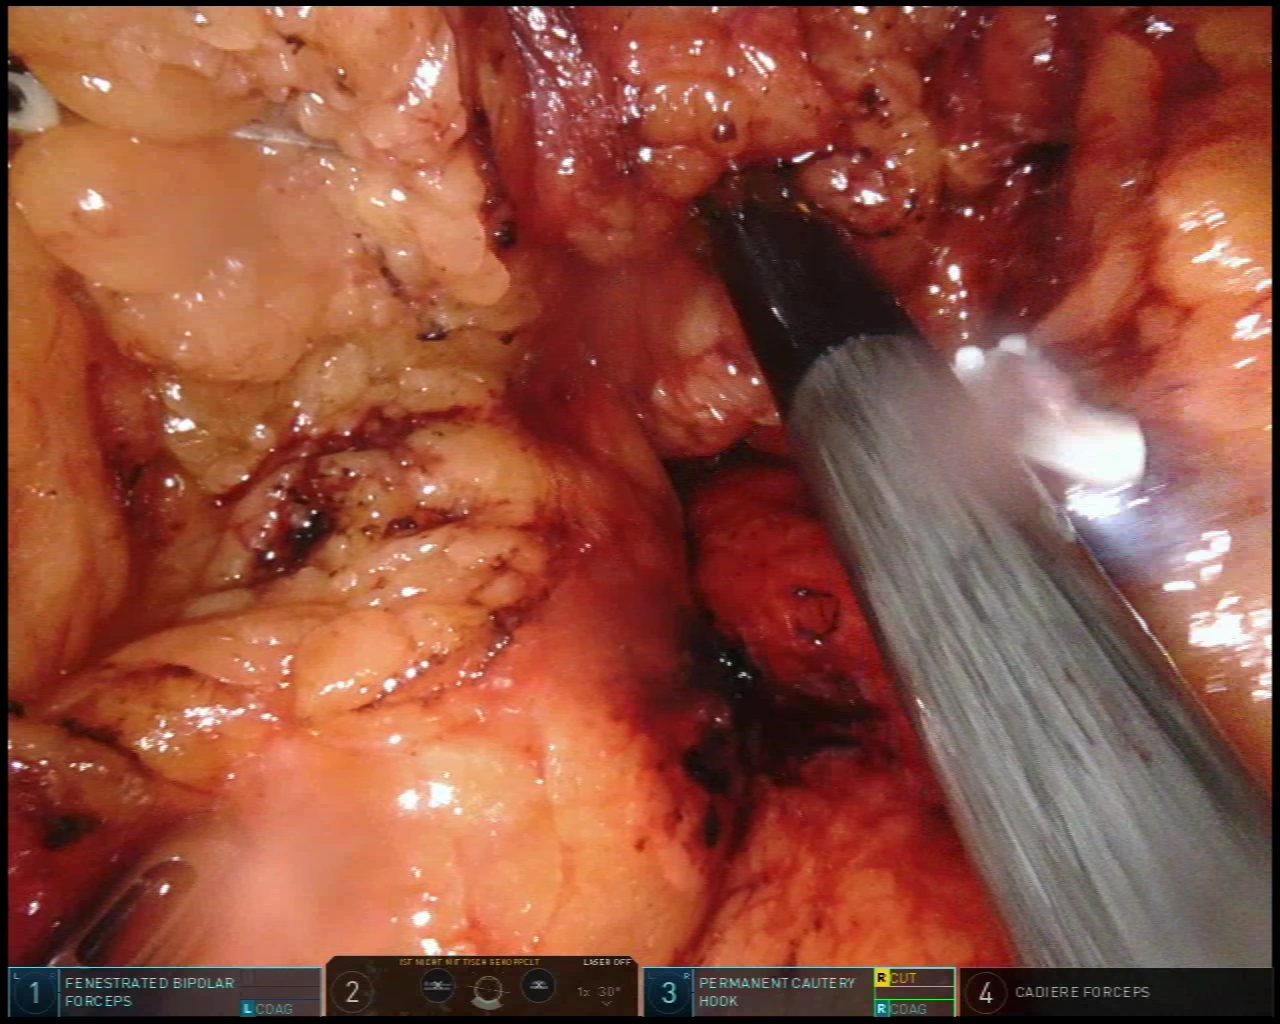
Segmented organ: pancreas
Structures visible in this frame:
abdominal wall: no
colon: no
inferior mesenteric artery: no
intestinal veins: no
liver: no
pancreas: yes
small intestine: no
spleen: no
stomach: no
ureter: no
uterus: no
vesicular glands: no